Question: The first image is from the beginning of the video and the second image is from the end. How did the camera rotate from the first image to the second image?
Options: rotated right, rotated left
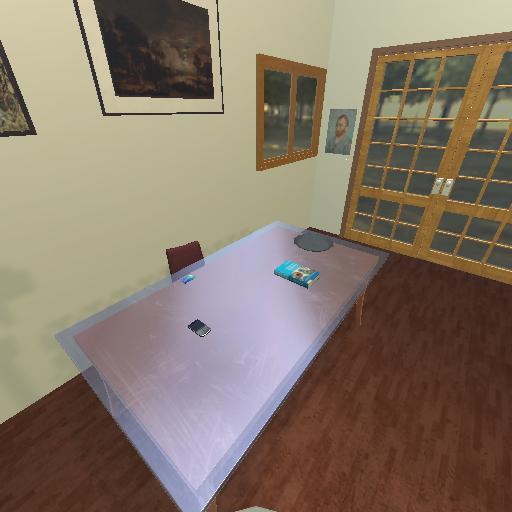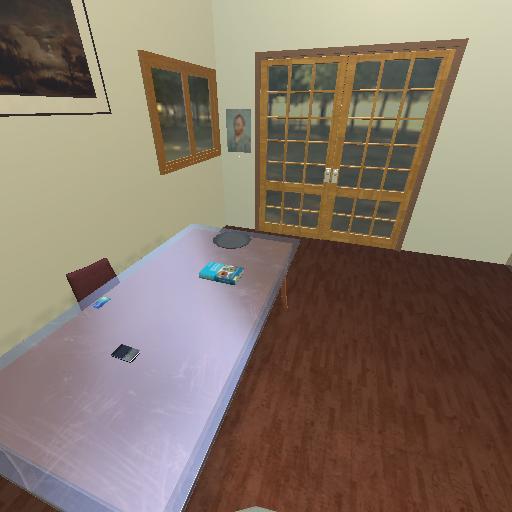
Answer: rotated right